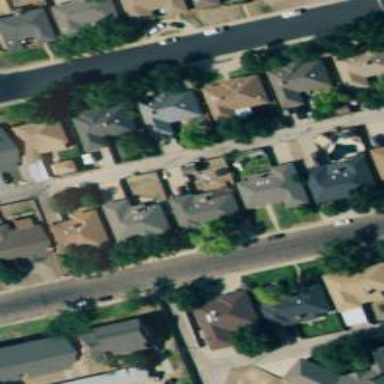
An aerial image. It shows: Neighborhood.